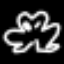
Label: frog